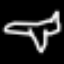
Label: airplane